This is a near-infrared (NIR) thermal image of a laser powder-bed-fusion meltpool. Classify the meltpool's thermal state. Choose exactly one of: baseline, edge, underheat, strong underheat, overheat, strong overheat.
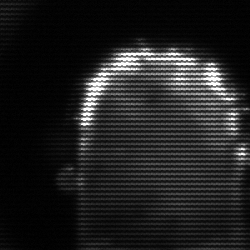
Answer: baseline